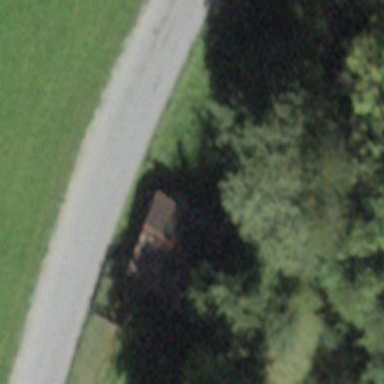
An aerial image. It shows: Barn.